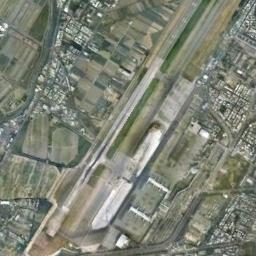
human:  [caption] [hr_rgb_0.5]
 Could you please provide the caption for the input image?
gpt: This airport has only one runway, And its color is white .

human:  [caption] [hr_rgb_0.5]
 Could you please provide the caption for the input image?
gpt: An airport is surrounded by many buildings .

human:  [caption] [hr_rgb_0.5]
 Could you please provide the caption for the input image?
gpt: An airport with some parallel runways on the farmland and some villages beside .

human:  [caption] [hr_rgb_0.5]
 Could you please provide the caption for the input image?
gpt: Many planes lined up in the airfield .

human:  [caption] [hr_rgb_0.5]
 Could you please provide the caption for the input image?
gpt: A complex airport with many runways and buildings is surrounded by a residential area and green farmland .